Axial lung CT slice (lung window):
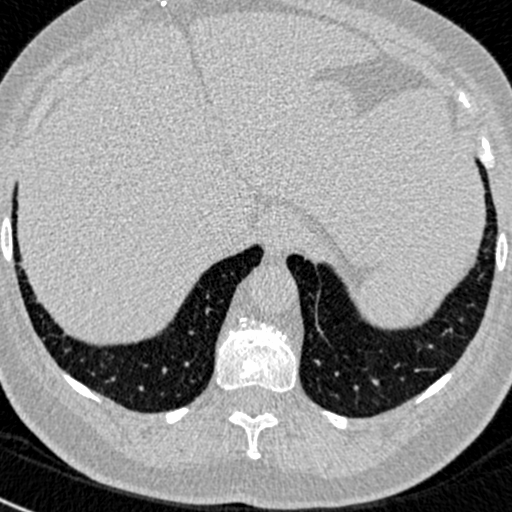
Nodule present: no